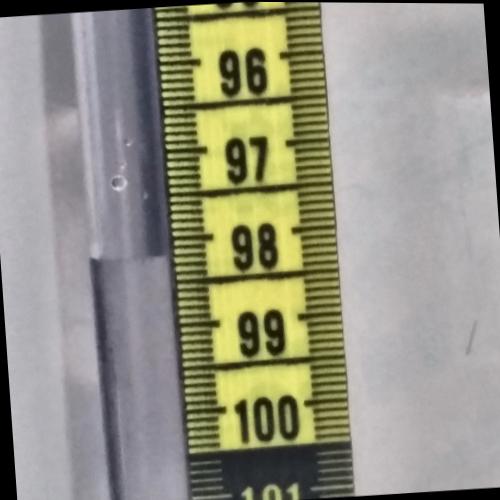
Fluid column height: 98.2 cm